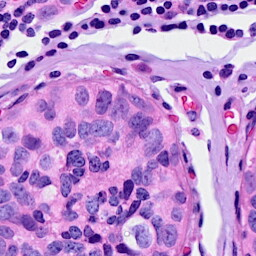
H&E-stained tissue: Breast